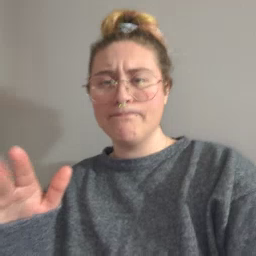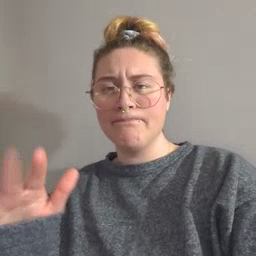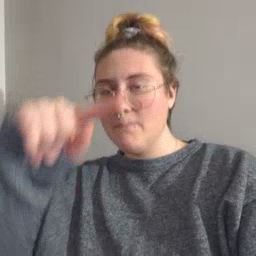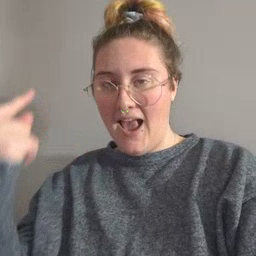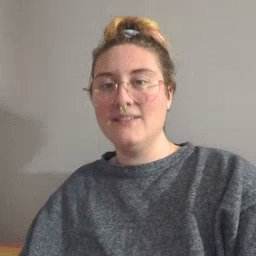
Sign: black